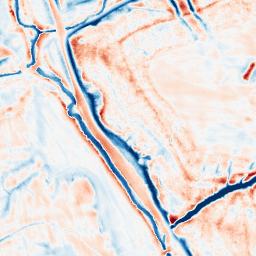
Category: edge_preserving
Decomposition family: bilateral
Decomposition parameters: d: 21
sigma_color: 25
sigma_space: 50
Upsampling method: bspline
Upsampling parameters: scale: 8
Upsampling scale: 8